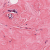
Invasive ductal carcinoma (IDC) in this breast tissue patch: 0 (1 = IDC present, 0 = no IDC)